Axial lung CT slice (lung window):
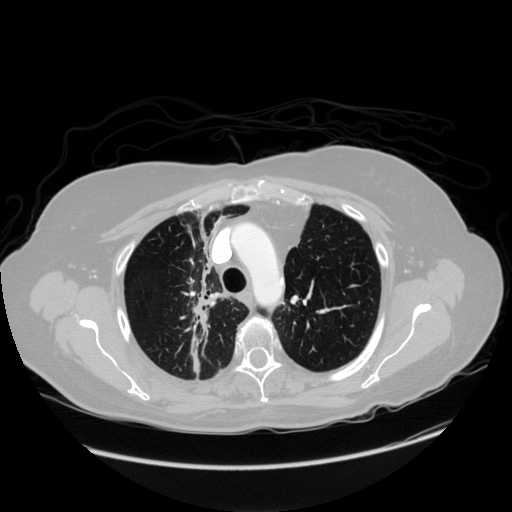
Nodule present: no